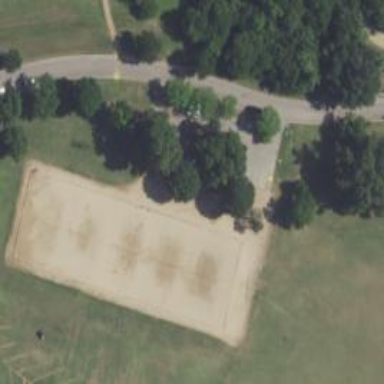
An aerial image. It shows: Sandy pitch designated for beach volleyball.